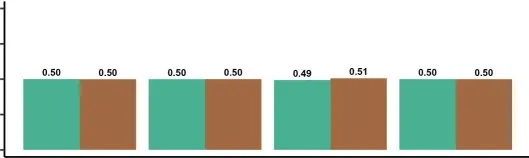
Distribution of vitamin D and placebo as a function of a race for. All participants.
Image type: chart (chart)